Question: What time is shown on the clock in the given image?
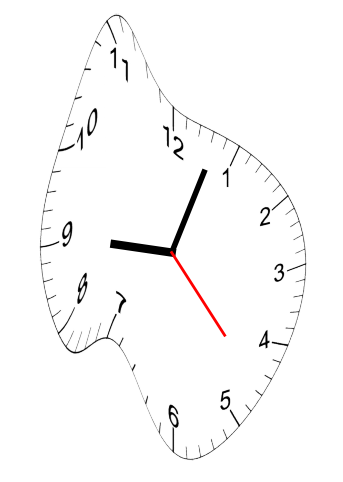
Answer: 09:03:23